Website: walmart
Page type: receipt
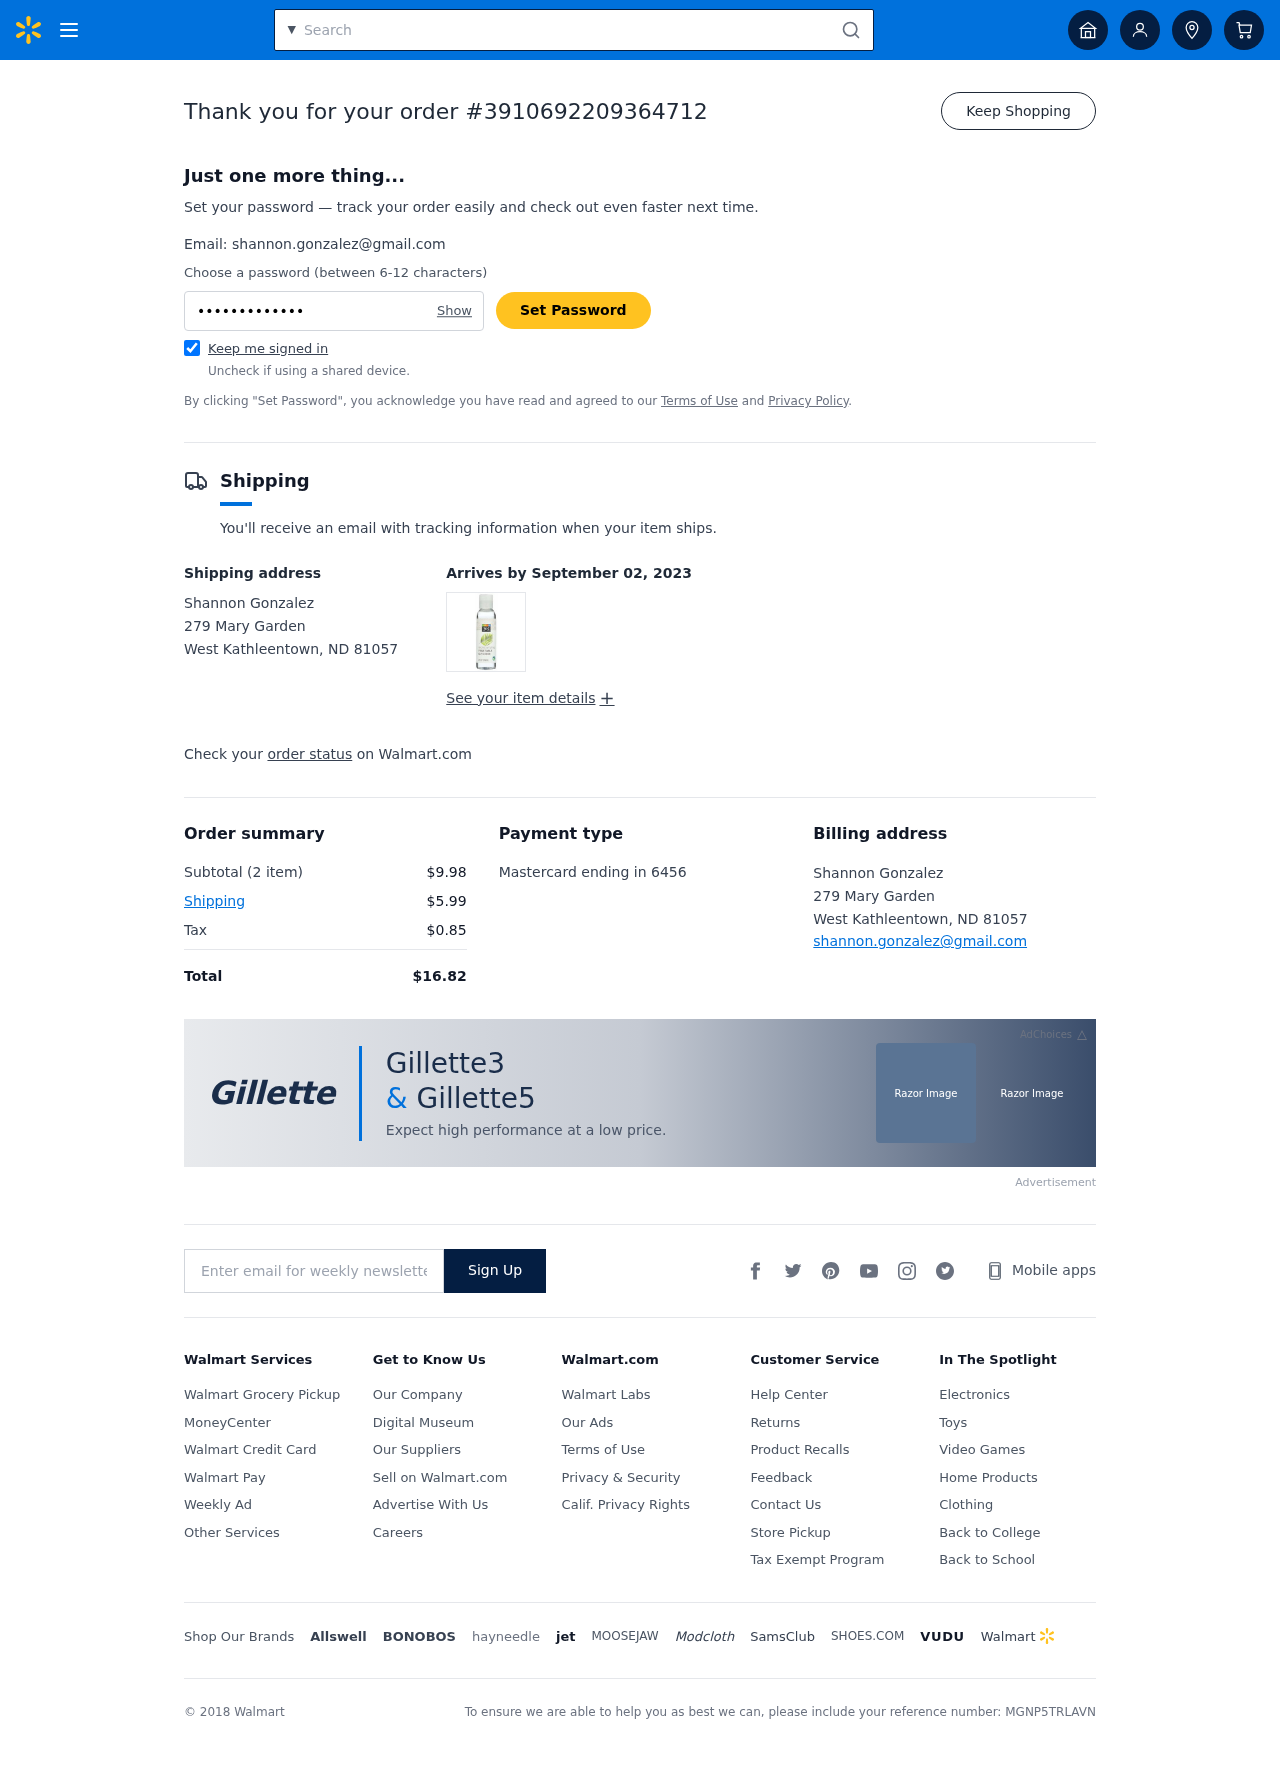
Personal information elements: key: PII_CARD_LAST4
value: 6456
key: PII_CARD_TYPE
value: Mastercard
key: PII_CITY_STATE_ZIP
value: West Kathleentown, ND 81057
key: PII_EMAIL
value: shannon.gonzalez@gmail.com
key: PII_FULLNAME
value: Shannon Gonzalez
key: PII_STREET
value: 279 Mary Garden
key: PII_FULLNAME2
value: Shannon Gonzalez
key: PII_CITY
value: West Kathleentown
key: PII_STATE_ABBR
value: ND
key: PII_POSTCODE
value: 81057
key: PII_POSTCODE_FULL
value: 81057
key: PII_CITY_STATE
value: West Kathleentown, ND
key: PII_POSTCODE_NUMERIC
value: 81057
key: PII_EMAIL2
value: shannon.gonzalez@gmail.com
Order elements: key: ORDER_ID
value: #3910692209364712
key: ORDER_DELIVERY_DATE
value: September 02, 2023
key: ORDER_NUM_ITEMS
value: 2 item
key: ORDER_SUBTOTAL
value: $9.98
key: ORDER_SHIPPING_COST
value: $5.99
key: ORDER_TAX
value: $0.85
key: ORDER_TOTAL
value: $16.82
Search elements: key: HEADER_SEARCH
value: Search